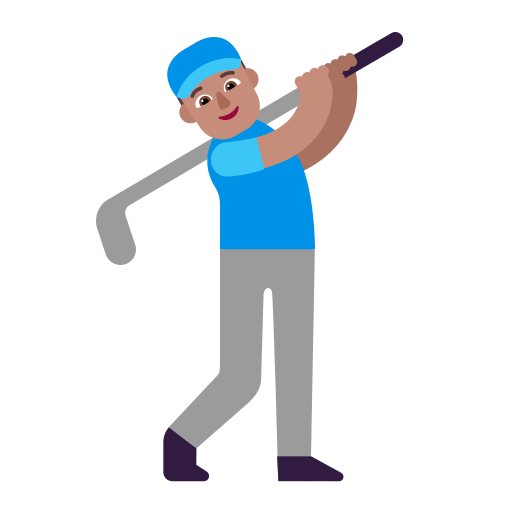
man golfing flat